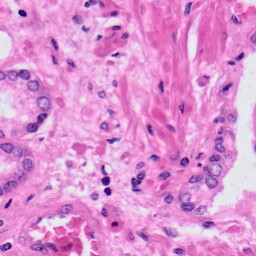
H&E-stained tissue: Prostate